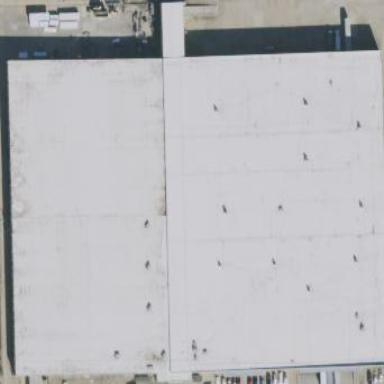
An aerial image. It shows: Warehouse.